Brain MRI, t2w sequence, axial 2D slice.
Patient: age 23, sex F, weight 78 kg, height 1.78 m
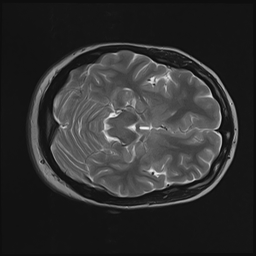